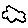
Label: cloud